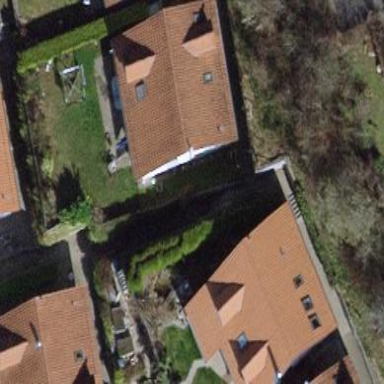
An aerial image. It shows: Detached building.